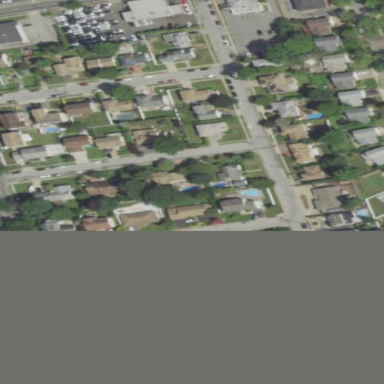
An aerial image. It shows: This residential area consists of single-family homes.